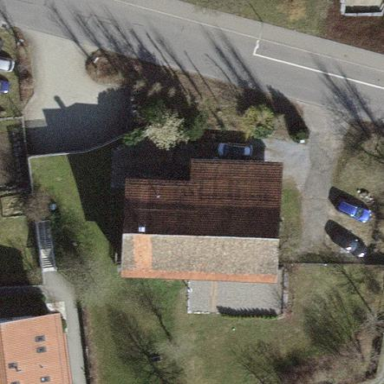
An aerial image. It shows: Detached building.